五年级 · 算术
某学习网站充值会员, 一次性充值一个季度 (3 个月) 需要
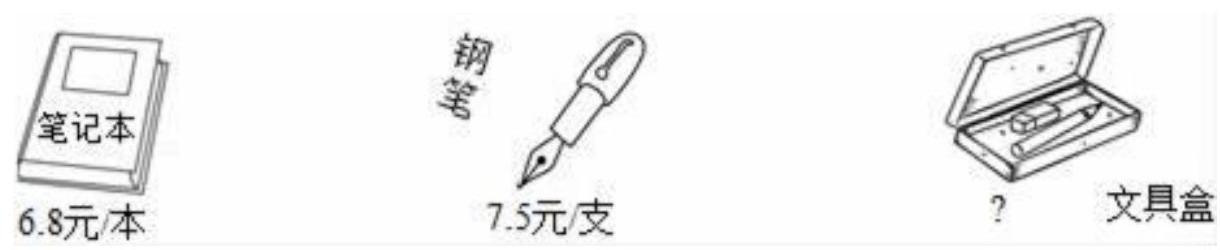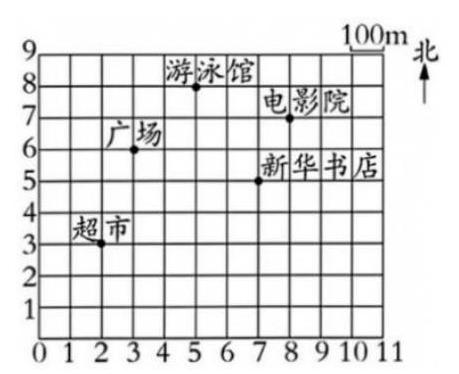
答案: 解: $67.2 \div 3=22.4$ (元$210 \div 12=17.5($ 元 $)$ $22.4>17.5$答: 一次性充值一年, 平均每月的价格更便宜。